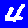
Digit: 4